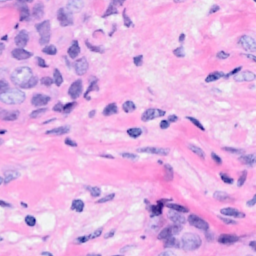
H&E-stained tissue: Breast